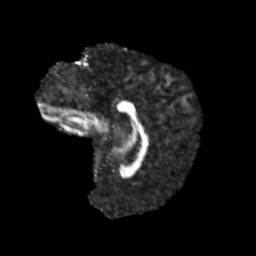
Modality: FA
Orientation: sagittal
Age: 10
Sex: male
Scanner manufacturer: siemens
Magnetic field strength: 3 T
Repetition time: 3.8 s
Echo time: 0.07 s